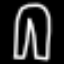
Label: pants